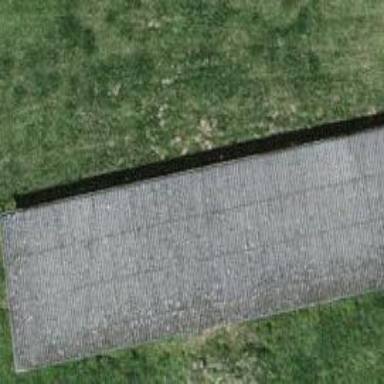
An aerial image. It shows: Skillion-roofed shed.